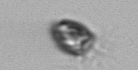
Label: Balanion